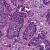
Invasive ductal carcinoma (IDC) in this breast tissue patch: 0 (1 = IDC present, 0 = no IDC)